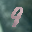
Label: 9